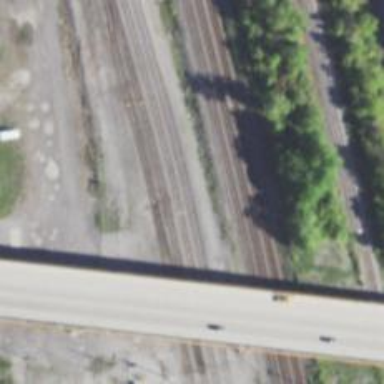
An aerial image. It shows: Railway siding for service.